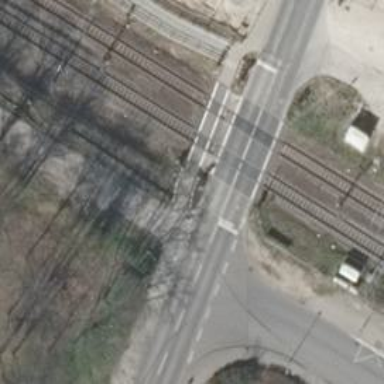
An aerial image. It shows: Railway crossing with full traffic signals.